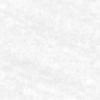
Label: change